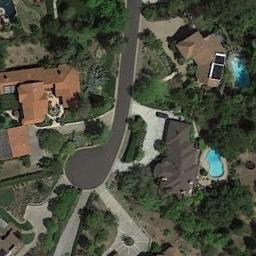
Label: sparse_residential